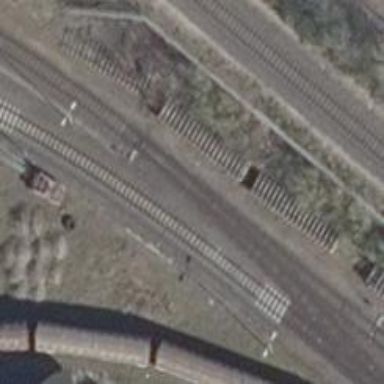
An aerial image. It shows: Railway switch.